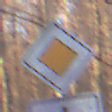
Verkehrszeichen: Vorfahrtsstrasse
Zusatzzeichen unten: VerlaufVorfahrtsstrasse8
Umgebung: Outdoor, Nature
Tageszeit: SunriseSunset
Wetter: Clear
Licht: Natural
Jahreszeit: Autumn
Kontrast: HighContrast